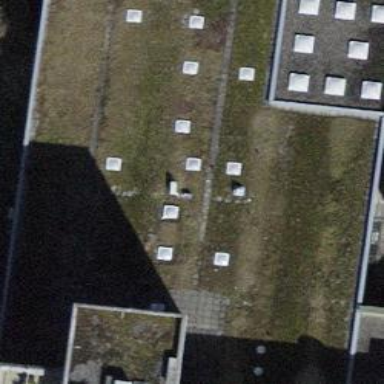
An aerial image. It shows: Hospital building.